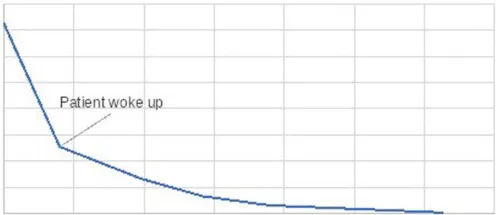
P-Pregabalin during CRRT.
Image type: chart (chart)